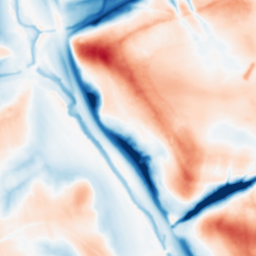
Category: multiscale
Decomposition family: dog_multiscale
Decomposition parameters: sigma_ratio: 1.6
n_scales: 6
base_sigma: 1
Upsampling method: bspline
Upsampling parameters: scale: 4
Upsampling scale: 4